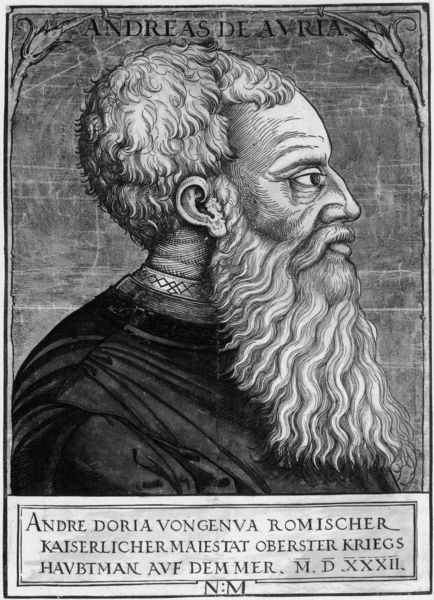
Titel: Bildnis des Andrea Doria, Admiral
Künstler: Erhard Schön
Institution: (Seriendruck)
Schlagwörter: blätter, kopf, mann, meer, weiß, blume, frisur, grau, haar, mund, nase, ohr, profil, schwarz, stirn, zeichnung, blick, muster, bart, hemd, schnurrbart, augen, falten, gesicht, kleidung, kragen, mensch, rahmen, vollbart, bild, bildnis, hals, herr, portrait, porträt, signatur, auge, gewand, haare, mantel, blatt, pflanze, borte, lippen, locke, locken, rechts, schulter, schultern, ranken, holzschnitt, schrift, bogen, halsband, mauer, grafik, graphik, krieg, kaiser, tafel, inschrift, brauen, deutsch, wange, schnauzbart, ohrläppchen, name, greis, druck, schnitt, schraffur, holzstich, radierung, stich, titel, lithografie, markant, schwarzweiß, text, überschrift, stirnfalten, pupille, rom, ranke, jahr, eck, majestät, heiliger, gelehrter, kapitän, kreig, admiral, seefahrer, gerahmt, kupferstich, römisch, latein, andrea, schriftfeld, genua, hauptmann, andreas, gelockt, augen mund, graphiek, kaiserlich, ann, schriftt, andrea doria, andreas de avria, andre, römischer, n, m, uterhemd, doria, 1532, maiestat, kapitätn, meern, maijestät, schfaffiert, #grafik, andre doria von genua, kaiserlicher, genva